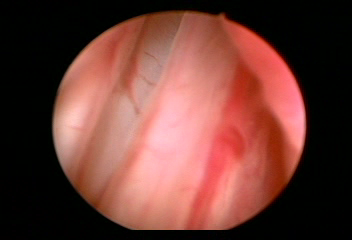
Modality: WLC
Class: Normal mucosa
Bladder cancer association: No